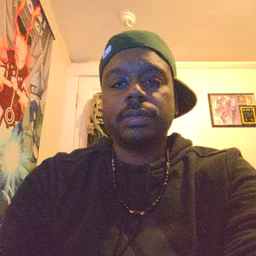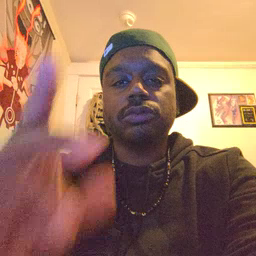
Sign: dog